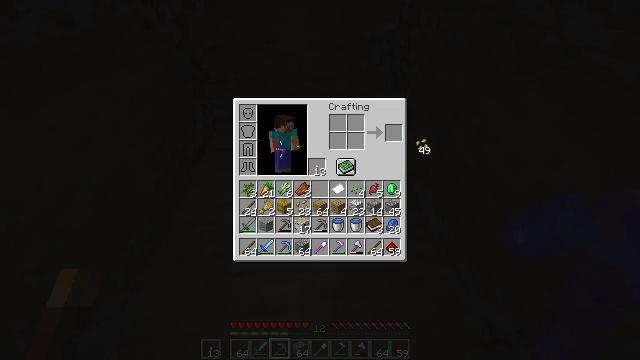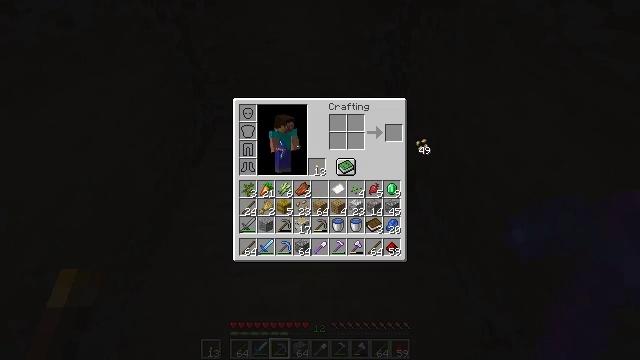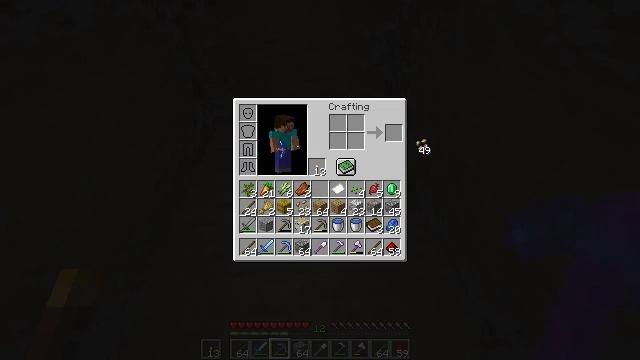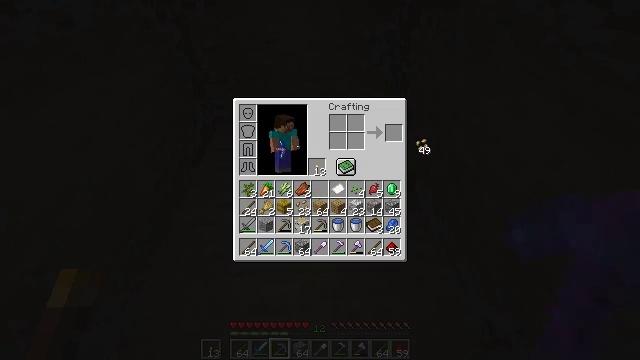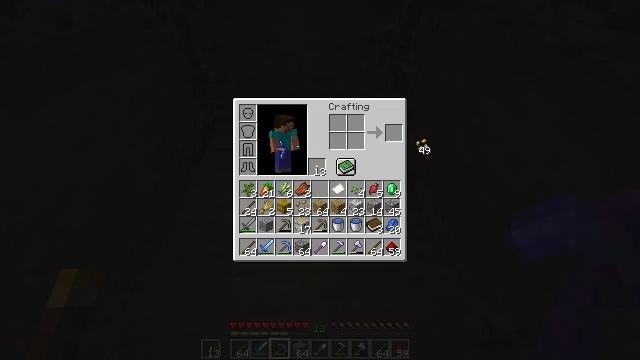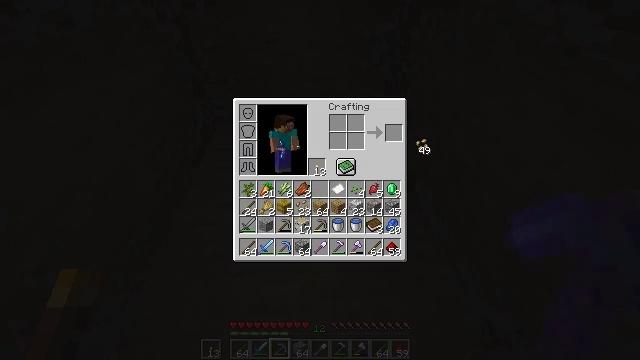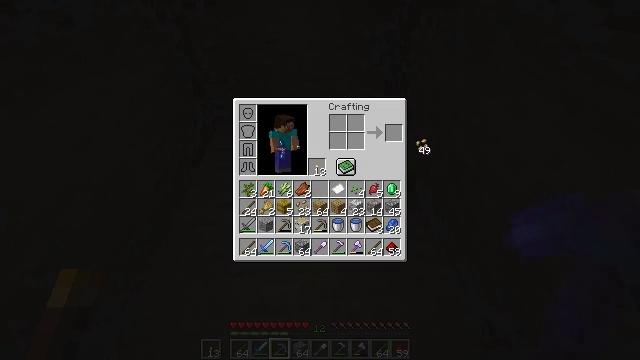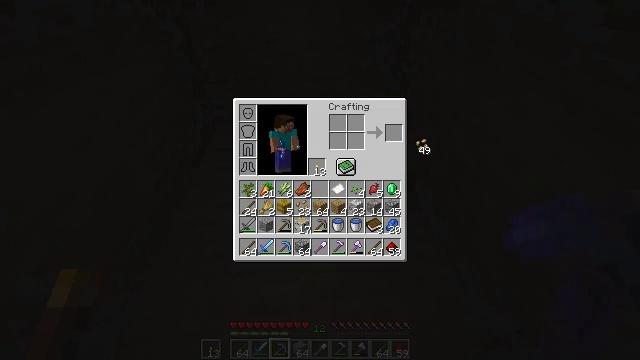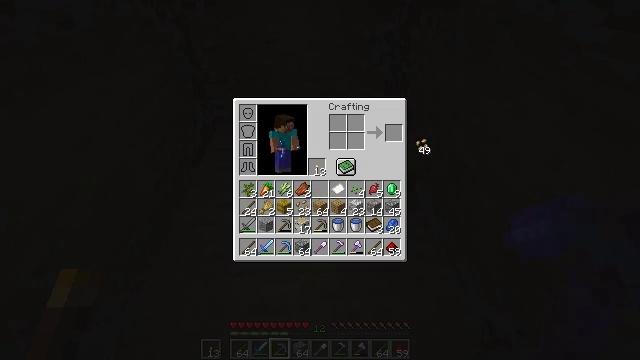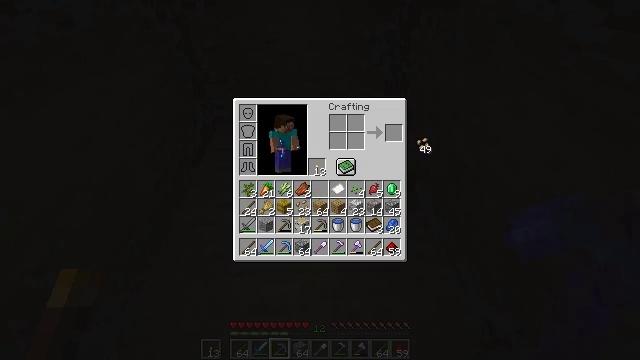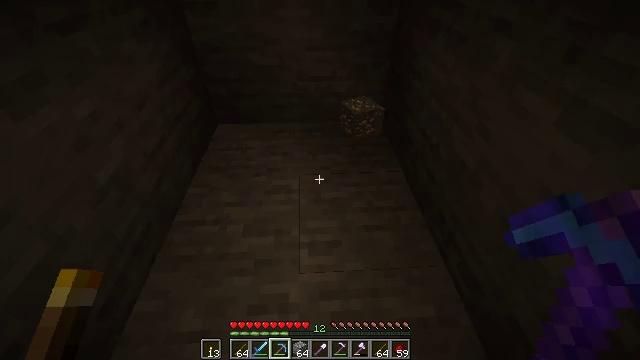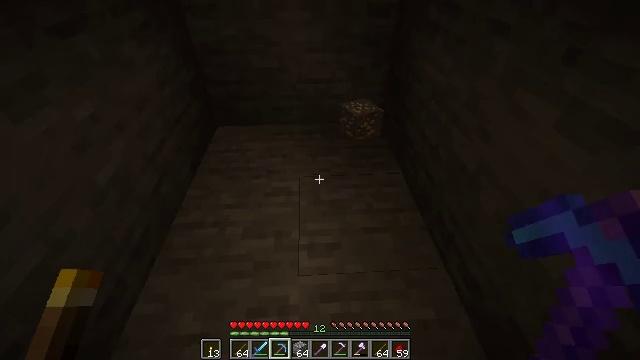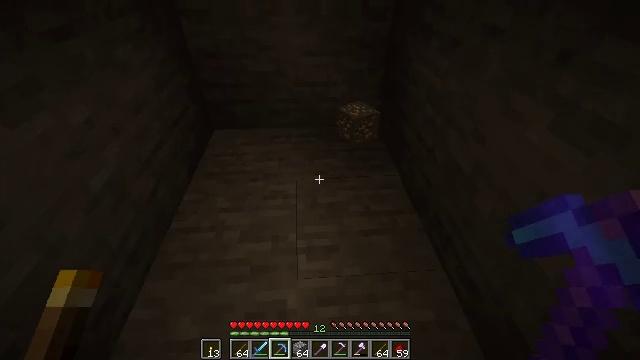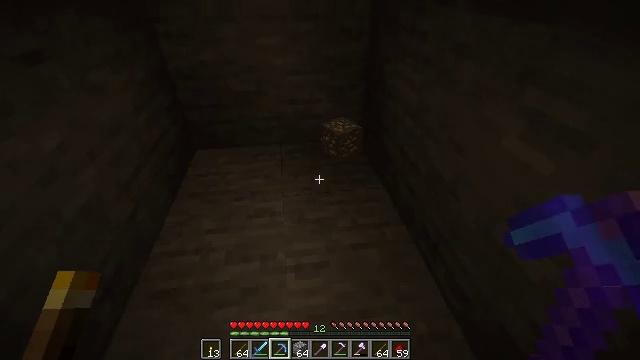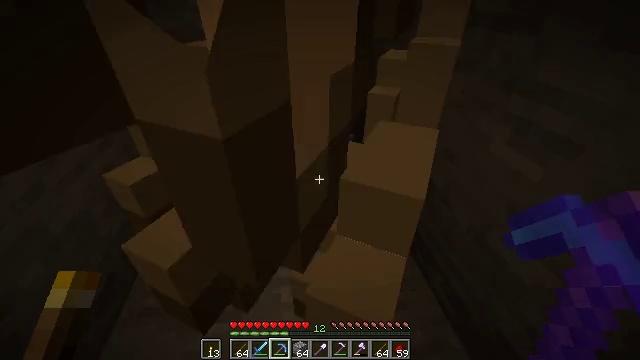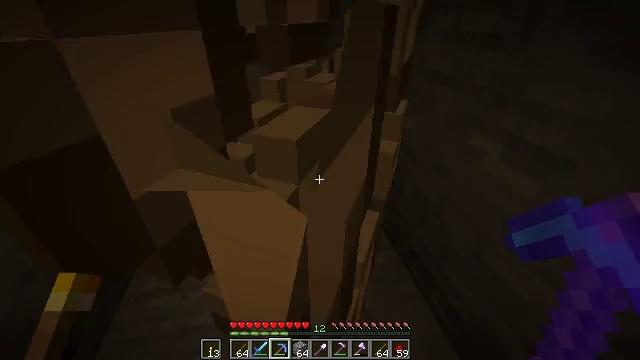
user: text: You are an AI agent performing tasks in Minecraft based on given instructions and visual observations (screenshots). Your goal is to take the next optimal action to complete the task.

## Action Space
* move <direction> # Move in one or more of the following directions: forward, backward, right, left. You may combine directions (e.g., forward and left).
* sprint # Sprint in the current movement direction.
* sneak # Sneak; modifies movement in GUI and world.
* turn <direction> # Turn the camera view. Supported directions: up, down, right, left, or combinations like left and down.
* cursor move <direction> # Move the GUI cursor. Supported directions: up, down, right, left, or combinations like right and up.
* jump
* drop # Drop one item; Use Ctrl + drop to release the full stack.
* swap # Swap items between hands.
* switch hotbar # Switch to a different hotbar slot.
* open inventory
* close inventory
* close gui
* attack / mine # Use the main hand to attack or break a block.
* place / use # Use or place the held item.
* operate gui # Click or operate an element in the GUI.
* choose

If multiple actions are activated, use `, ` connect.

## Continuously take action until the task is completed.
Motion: motion action
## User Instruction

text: Break the gold ore block.
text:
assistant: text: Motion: move forward
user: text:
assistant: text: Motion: move forward
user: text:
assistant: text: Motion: move forward
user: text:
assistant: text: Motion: move forward
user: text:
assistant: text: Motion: no_op
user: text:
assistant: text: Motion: no_op
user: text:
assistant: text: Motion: no_op
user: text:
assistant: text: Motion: no_op
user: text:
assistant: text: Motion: no_op
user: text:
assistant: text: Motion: close inventory
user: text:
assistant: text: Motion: close inventory
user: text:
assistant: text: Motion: close inventory
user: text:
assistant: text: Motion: turn right and up
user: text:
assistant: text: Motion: turn right and up
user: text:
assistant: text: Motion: move forward, turn right and up
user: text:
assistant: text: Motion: move forward, turn up
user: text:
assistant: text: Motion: move forward
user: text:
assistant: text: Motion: move forward
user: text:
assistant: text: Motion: move forward
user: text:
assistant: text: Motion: move forward
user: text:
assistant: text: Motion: move forward
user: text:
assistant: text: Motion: move forward
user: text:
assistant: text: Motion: move forward
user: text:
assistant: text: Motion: no_op
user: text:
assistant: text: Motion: no_op
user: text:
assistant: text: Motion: no_op
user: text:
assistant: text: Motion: no_op
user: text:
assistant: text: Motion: no_op
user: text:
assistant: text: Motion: no_op
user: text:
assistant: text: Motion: no_op